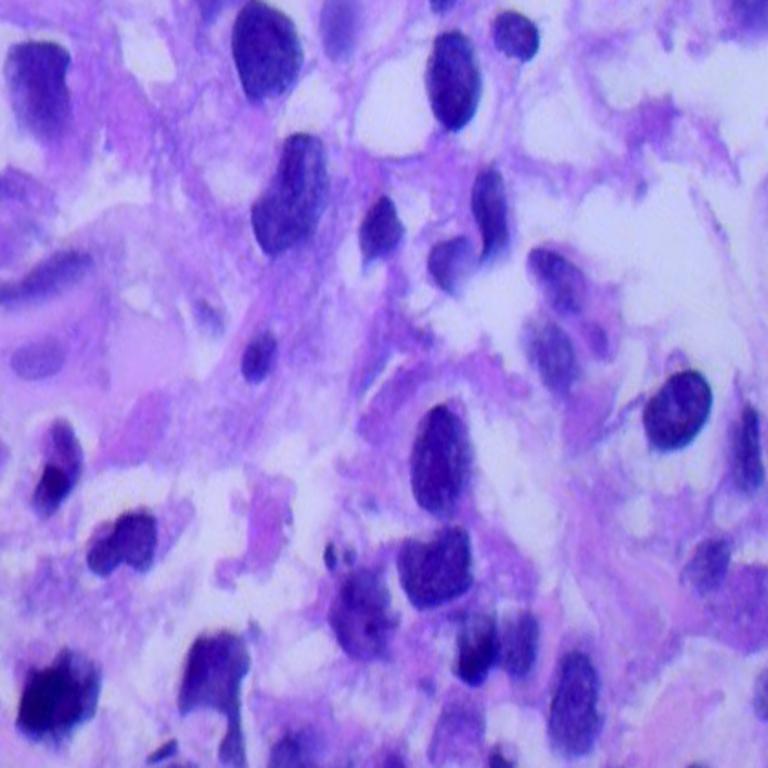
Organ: lung
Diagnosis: adenocarcinomas